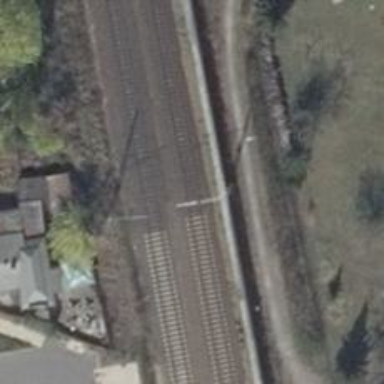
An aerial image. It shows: Contact line indicates electrification.